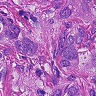
Metastatic tissue present: yes